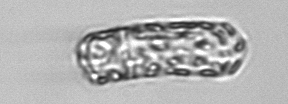
Label: Guinardia_striata